Field crop: tomato
Growth stage: 1
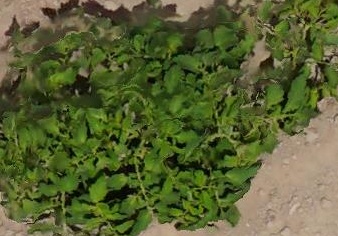
Species: tomato